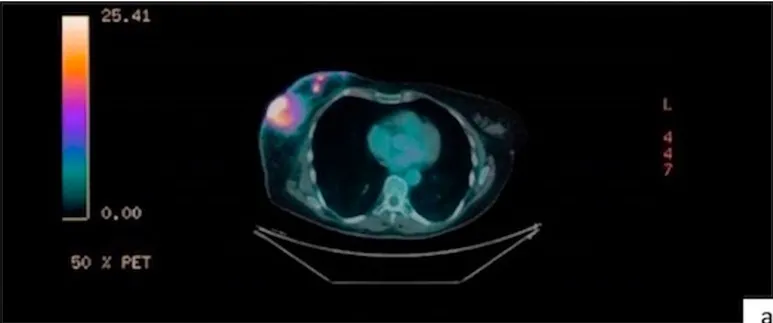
A) Axial PET-CT shows an intense hypermetabolism in right breast.
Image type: radiology (pet)